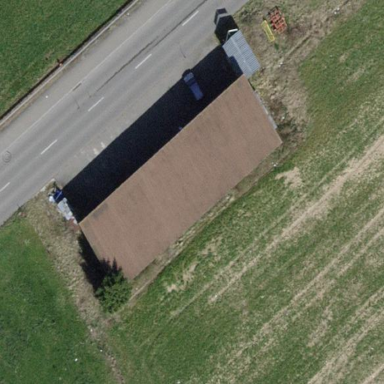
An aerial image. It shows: Shed building.